Field crop: maize
Growth stage: 2
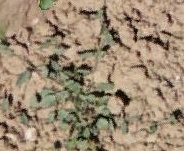
Species: convolvulus